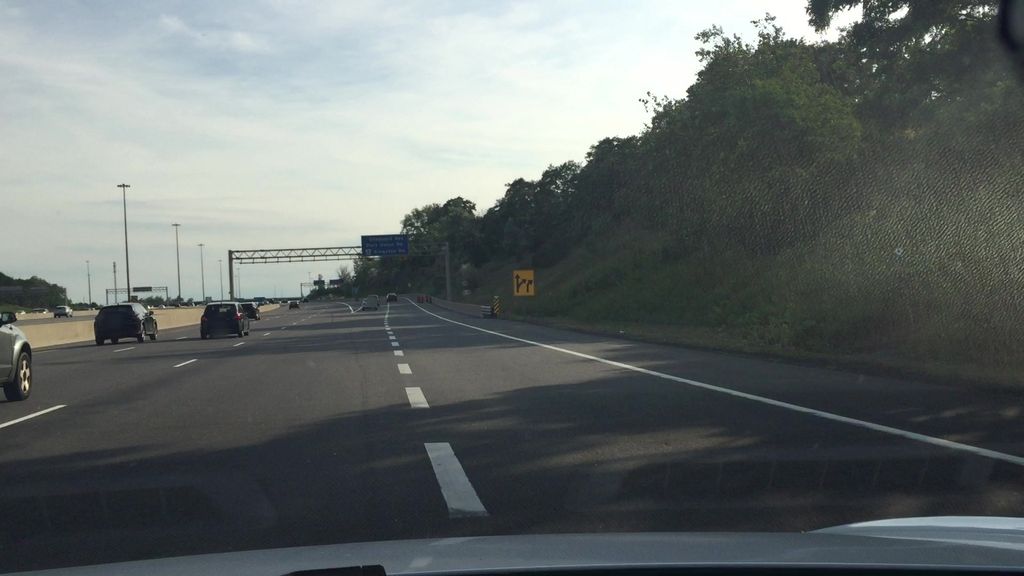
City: toronto